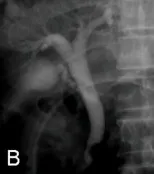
Cholangiographies: A and B).
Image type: radiology (x_ray)